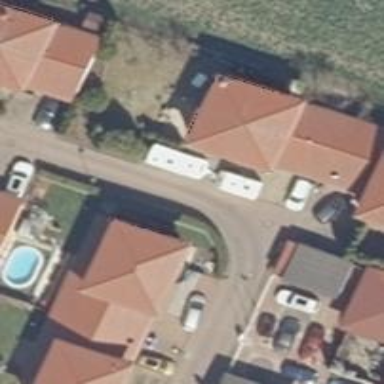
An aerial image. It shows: Residential road with no sidewalk.